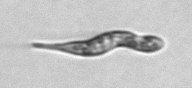
Label: Euglena